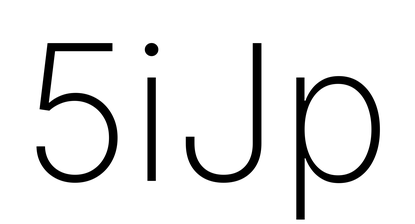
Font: Inter_ExtraLight